A scalogram of one vibration snapshot from a rotating bearing is shown, computed with a continuous wavelet transform. What is the most likely bearing condition (normal, inner_race, outer_race, ball)?
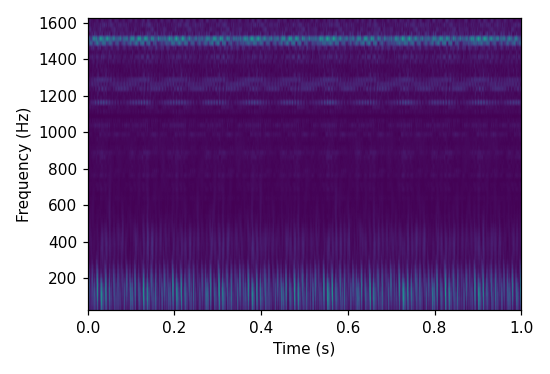
Answer: outer_race